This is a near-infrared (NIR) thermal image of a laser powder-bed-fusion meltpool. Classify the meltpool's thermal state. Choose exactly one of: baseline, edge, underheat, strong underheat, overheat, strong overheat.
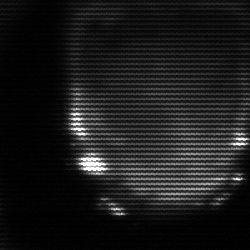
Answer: edge